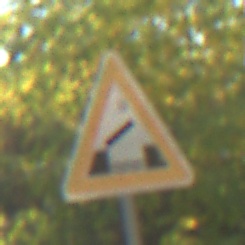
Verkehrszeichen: BeweglicheBruecke
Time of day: MorningAfternoon
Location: Outdoor (Nature)
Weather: PartlyCloudy
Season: NotSpecified
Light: Natural